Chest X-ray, PA view. Patient: 55 years old, sex F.
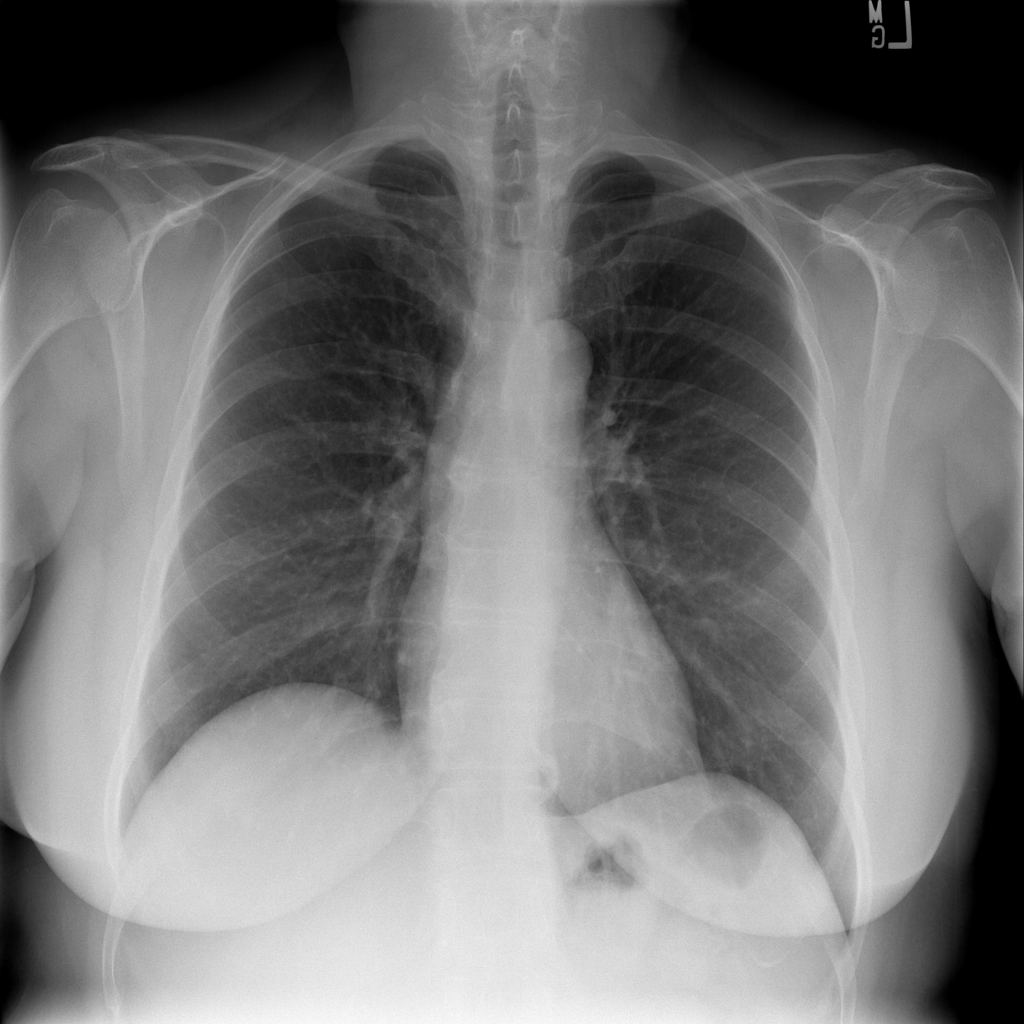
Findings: No Finding